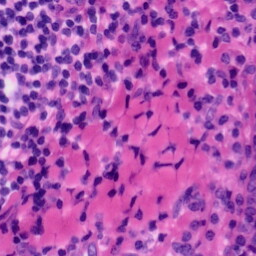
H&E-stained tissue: Tonsil